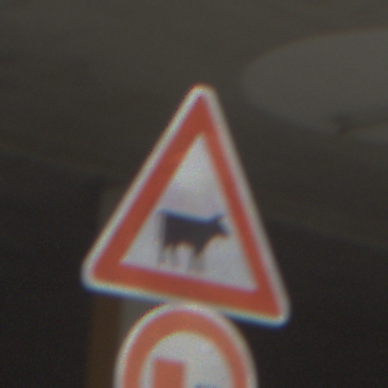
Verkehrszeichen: ViehtriebLinks
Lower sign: UeberholverbotKraftfahrzeuge
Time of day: Midday
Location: Roofed (Urban)
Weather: Overcast
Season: NotSpecified
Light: Artificial